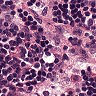
Metastatic tissue present: no